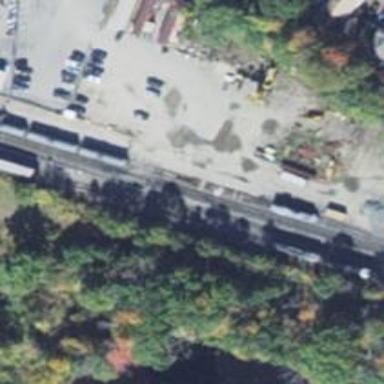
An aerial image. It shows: Railway siding with rails.